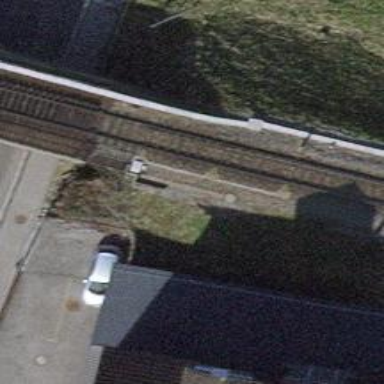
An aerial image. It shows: Bridge with single railway track electrified by contact line.